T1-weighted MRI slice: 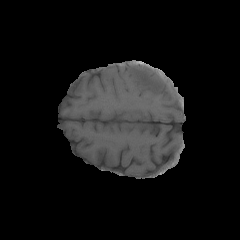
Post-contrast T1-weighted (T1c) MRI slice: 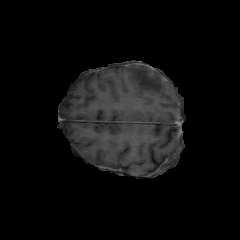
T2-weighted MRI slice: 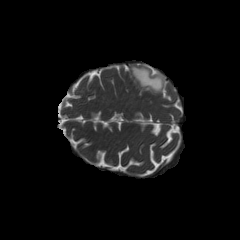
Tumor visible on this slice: yes